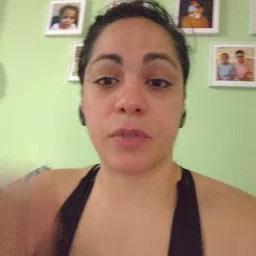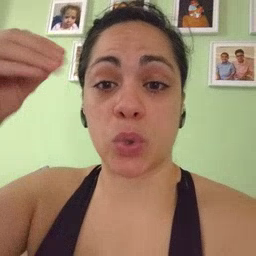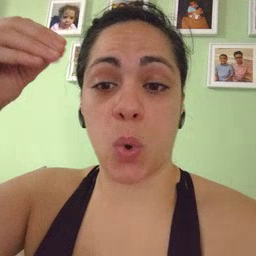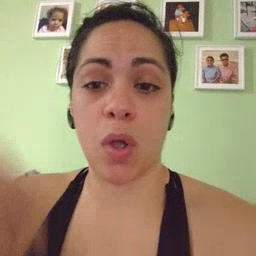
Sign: store